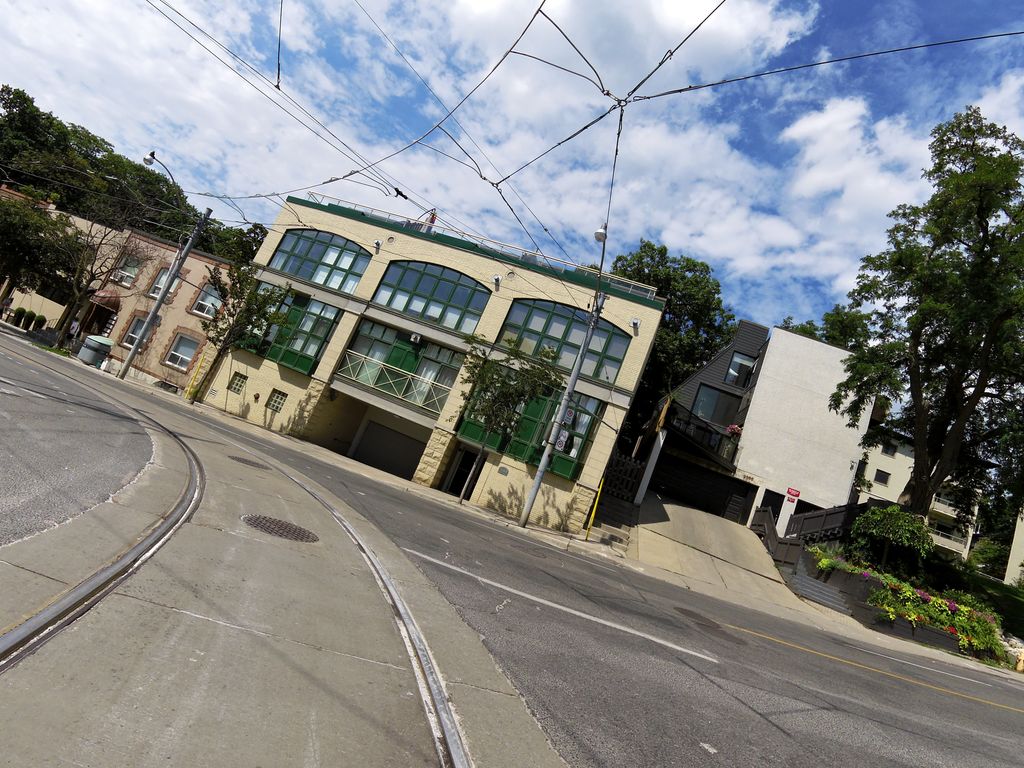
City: toronto